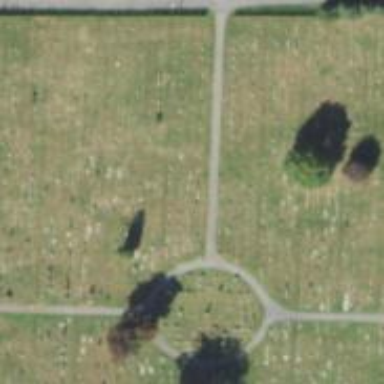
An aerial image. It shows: Cemetery.